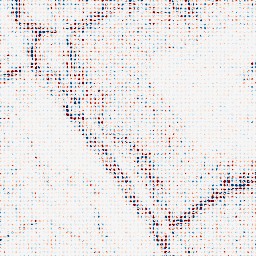
Category: wavelet
Decomposition family: wavelet_dwt
Decomposition parameters: wavelet: db4
level: 2
Upsampling method: sinc_hamming
Upsampling parameters: scale: 8
kernel_size: 4
Upsampling scale: 8